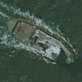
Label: civil